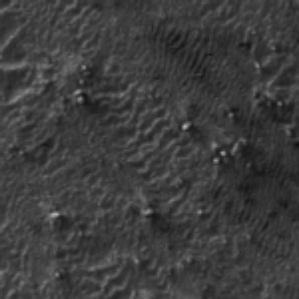
Label: frost